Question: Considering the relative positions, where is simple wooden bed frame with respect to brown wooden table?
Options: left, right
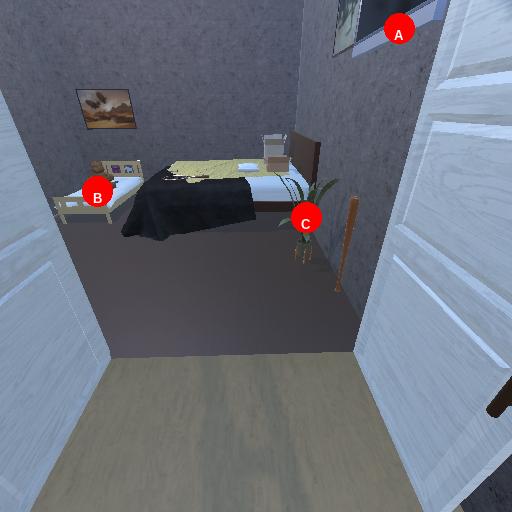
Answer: left